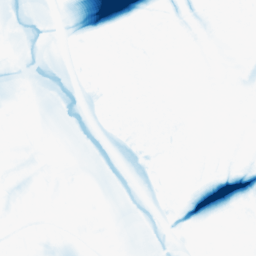
Category: morphological
Decomposition family: morphological_ellipse
Decomposition parameters: operation: closing
width: 50
height: 50
Upsampling method: cubic_mitchell
Upsampling parameters: scale: 2
Upsampling scale: 2